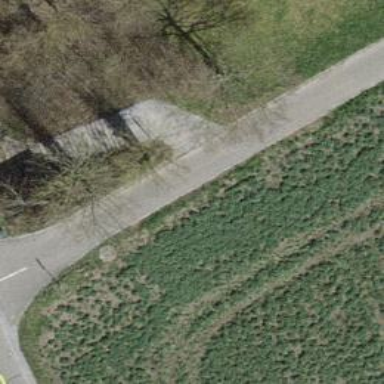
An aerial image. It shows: Set of steps on the road.